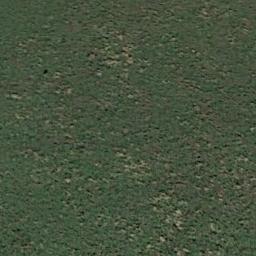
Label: meadow